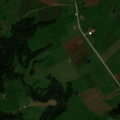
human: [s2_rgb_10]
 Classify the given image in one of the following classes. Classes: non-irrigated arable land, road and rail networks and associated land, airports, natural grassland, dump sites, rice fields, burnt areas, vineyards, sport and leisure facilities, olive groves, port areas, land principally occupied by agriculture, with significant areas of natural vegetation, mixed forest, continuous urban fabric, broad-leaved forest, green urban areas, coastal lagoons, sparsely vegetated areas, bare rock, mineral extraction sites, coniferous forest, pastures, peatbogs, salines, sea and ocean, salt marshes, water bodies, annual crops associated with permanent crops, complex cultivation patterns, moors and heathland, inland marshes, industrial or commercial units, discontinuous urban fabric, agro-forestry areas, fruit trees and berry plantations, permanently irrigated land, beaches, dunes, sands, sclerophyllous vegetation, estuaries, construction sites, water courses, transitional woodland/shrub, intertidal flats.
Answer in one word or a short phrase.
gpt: non-irrigated arable land, pastures, land principally occupied by agriculture, with significant areas of natural vegetation, broad-leaved forest